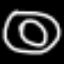
Label: donut